Here is the raw acceleration-versus-time signal recorded on a bearing housing. Classify the bearing condition as one of: normal, inner_race, outer_race, ball.
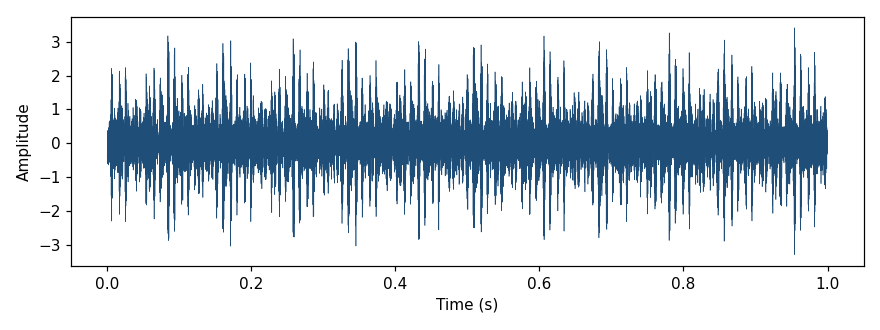
Answer: outer_race